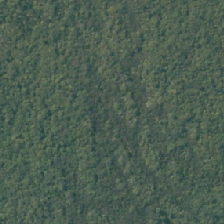
Land cover: manuka_kanuka